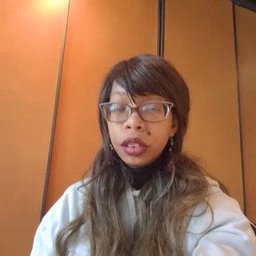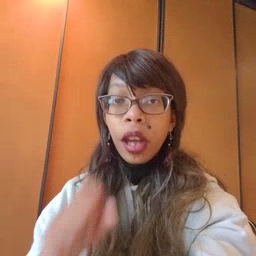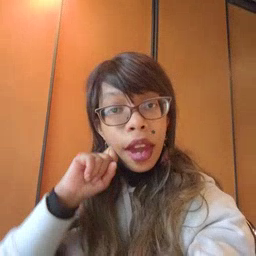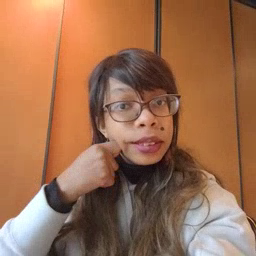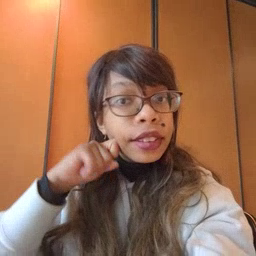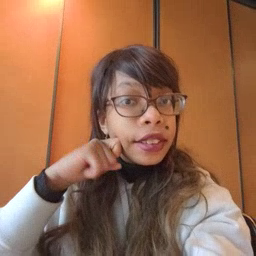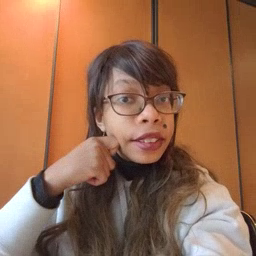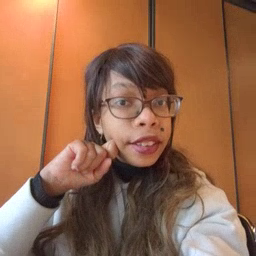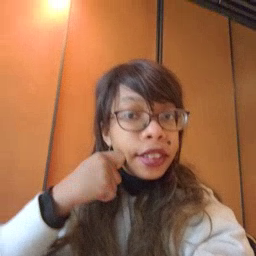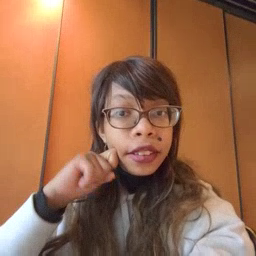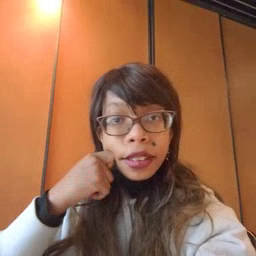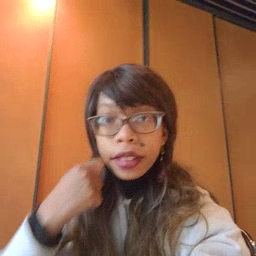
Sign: apple